【题型】解答题　【知识点】立体几何　【难度】easy
如图，在三棱锥 \(A-BCD\) 中，平面 \(ABD \perp\) 平面 \(BCD\)，\(AB=AD\)，\(O\) 为 \(BD\) 的中点。

(1) 求证：\(OA \perp CD\)；

(2) 若 \(\triangle OCD\) 是边长为 2 的等边三角形，点 \(E\) 在棱 \(AD\) 上，\(DE=3EA\)，且二面角 \(E-BC-D\) 的大小为 \(60^\circ\)，求三棱锥 \(O-BCE\) 的体积。
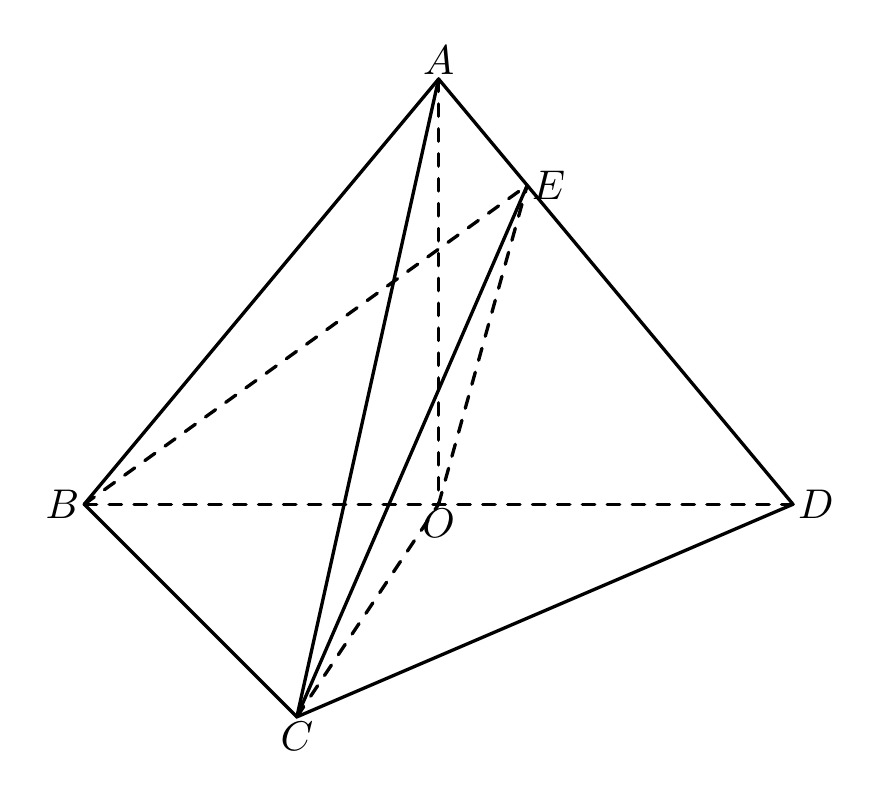
【解答】
\textbf{【解】}
(1) 因为 \(AB=AD\)，\(O\) 为 \(BD\) 中点，所以 \(OA \perp BD\)，

又平面 \(ABD \perp\) 平面 \(BCD\)，平面 \(ABD \cap\) 平面 \(BCD = BD\)，\(OA \subset\) 平面 \(ABD\)，

所以 \(OA \perp\) 平面 \(BCD\)，又 \(CD \subset\) 平面 \(BCD\)，所以 \(OA \perp CD\)。

\vspace{0.5em}
(2) 如图，过 \(E\) 作 \(EN \perp BD\) 于点 \(N\)，过 \(N\) 作 \(NM \perp BC\) 于点 \(M\)，连接 \(MN\)。

因为 \(OA \perp BD\)，所以 \(EN \parallel OA\)，

又 \(OA \perp\) 平面 \(BCD\)，所以 \(EN \perp\) 平面 \(BCD\)。

所以 \(\angle EMN\) 为二面角 \(E-BC-D\) 的平面角，为 \(60^\circ\)。

又 \(DE=3EA\)，所以 \(DN=3NO\)。

又 \(\triangle OCD\) 是边长为 2 的等边三角形，\(O\) 为 \(BD\) 中点，所以 \(OB=OC=OD=2\)，

所以 \(\triangle BCD\) 为直角三角形，且 \(\angle BCD=90^\circ\)，\(\angle CBD=30^\circ\)。

所以 \(MN = \frac{1}{2}BN = 2 + 2 \times \frac{1}{4} = \frac{5}{2}\)，

所以 \(NE = \frac{5\sqrt{3}}{2}\)。

又 \(S_{\triangle OBC} = S_{\triangle OCD} = \frac{\sqrt{3}}{4} \times 4 = \sqrt{3}\)，

所以 \(V_{E-OBC} = \frac{1}{3}S_{\triangle OBC} \cdot NE = \frac{1}{3} \times \sqrt{3} \times \frac{5\sqrt{3}}{2} = \frac{5}{2}\)。

所以 \(V_{E-OBC} = V_{O-BCE} = \frac{5}{2}\)。
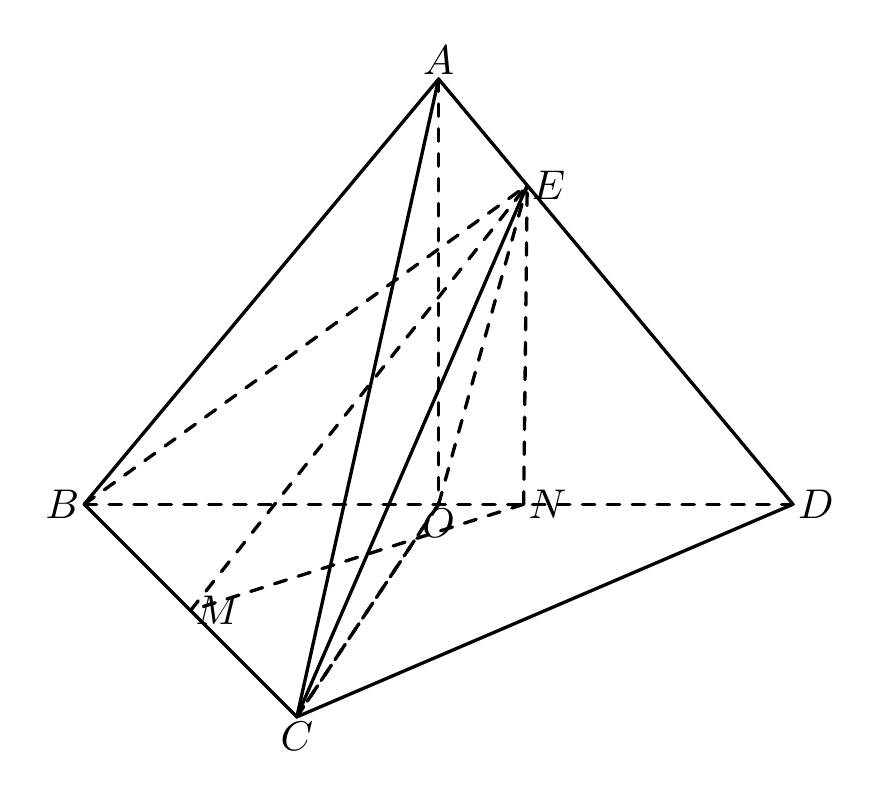